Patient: sex M, age 67
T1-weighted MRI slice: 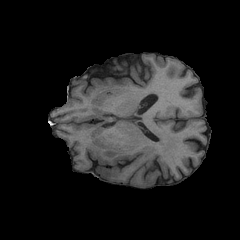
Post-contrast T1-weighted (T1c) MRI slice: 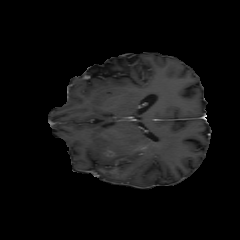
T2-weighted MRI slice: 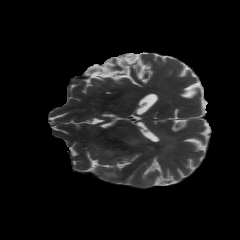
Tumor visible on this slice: yes
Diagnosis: Glioblastoma, IDH-wildtype
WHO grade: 4